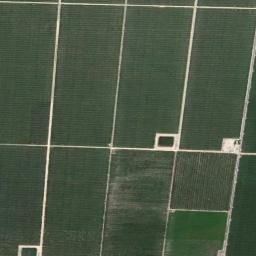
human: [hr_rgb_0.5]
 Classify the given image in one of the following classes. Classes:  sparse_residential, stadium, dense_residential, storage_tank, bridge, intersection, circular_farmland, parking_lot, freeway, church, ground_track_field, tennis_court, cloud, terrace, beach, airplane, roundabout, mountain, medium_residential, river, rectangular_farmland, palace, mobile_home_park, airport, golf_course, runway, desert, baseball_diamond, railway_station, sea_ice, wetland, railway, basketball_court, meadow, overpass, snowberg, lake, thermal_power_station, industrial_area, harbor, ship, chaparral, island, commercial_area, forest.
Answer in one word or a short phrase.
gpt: rectangular_farmland